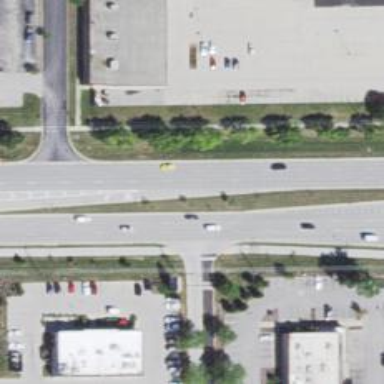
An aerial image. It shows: Uncontrolled crossing on the road.